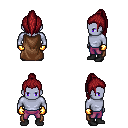
a pixel art fantasy rpg character, male body template, dark elf, purple skin, brown cape, magenta pants, brunette long topknot hairstyle, gold gloves, black shoes, four views (front, back, left, right), 2x2 character sprite sheet, small pixel art, hard edges, no anti-aliasing